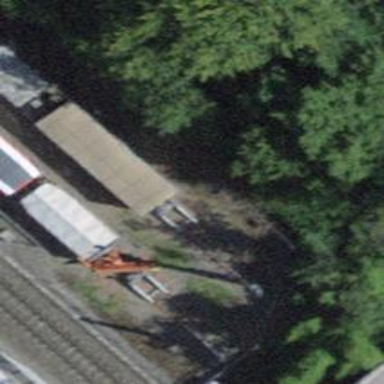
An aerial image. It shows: Railway buffer stop.